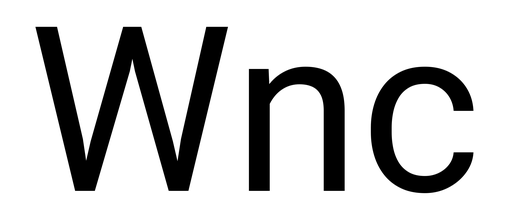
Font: Roboto_Regular